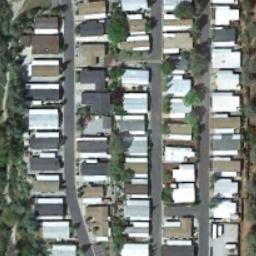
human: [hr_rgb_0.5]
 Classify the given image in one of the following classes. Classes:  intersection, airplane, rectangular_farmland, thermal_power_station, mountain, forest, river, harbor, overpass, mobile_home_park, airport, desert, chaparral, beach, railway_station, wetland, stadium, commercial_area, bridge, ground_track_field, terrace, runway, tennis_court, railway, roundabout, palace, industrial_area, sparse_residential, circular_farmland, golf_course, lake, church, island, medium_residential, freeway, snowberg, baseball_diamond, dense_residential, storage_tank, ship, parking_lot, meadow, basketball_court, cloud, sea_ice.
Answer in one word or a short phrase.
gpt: mobile_home_park